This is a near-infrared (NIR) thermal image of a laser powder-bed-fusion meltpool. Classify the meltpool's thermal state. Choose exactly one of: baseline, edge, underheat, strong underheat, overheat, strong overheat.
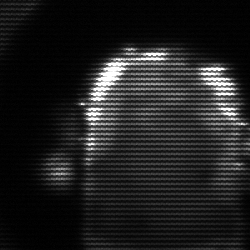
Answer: baseline